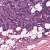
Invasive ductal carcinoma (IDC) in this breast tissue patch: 1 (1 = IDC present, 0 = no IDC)